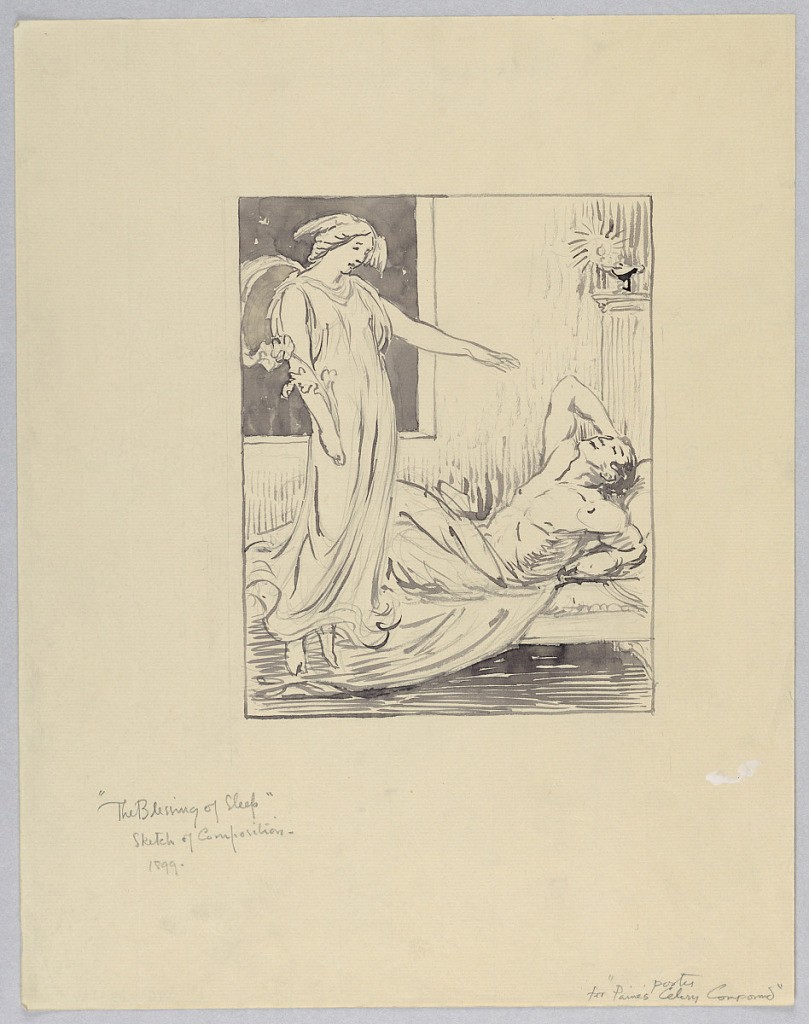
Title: "The Blessing of Sleep," Study for a Poster for Paine's Celery Compound
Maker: Kenyon Cox, American, 1856–1919
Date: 1899
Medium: Graphite, brush and black and gray wash on tan laid paper
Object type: Drawing
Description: Draped woman at left with attributes of Hypnos (winged head and poppy) hovers at left in front of a window that opens out on to blackness. Her arm is outstreched over a reclining man, recumbent on a low divan at right. He is half nude, propped on one elbow with his other arm behind his head. At right, an oil lamp burns atop a columnar pillar.